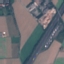
Land use / land cover class: Highway